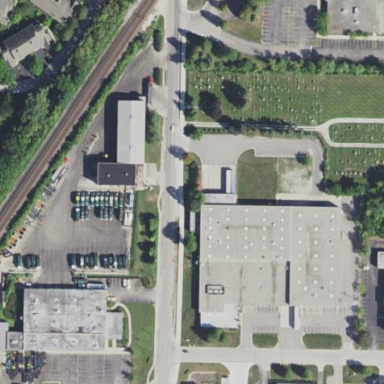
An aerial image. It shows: Industrial building.